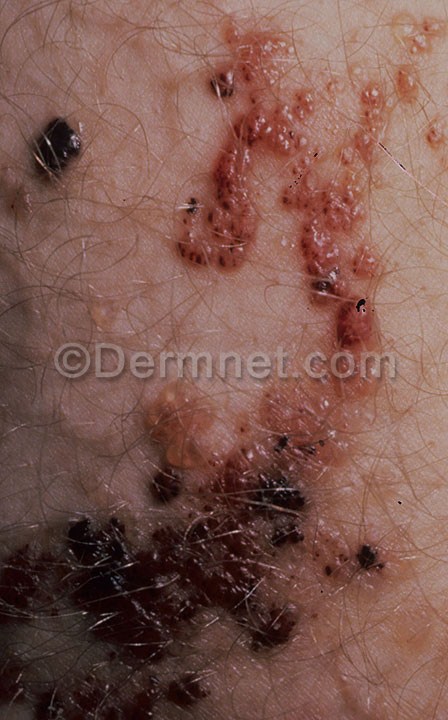
Disease: Vascular Tumors